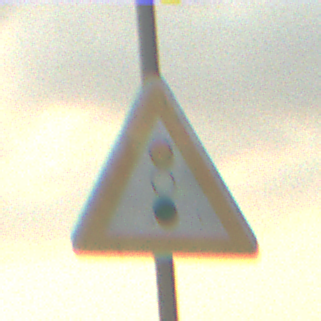
Verkehrszeichen: Lichtzeichenanlage
Umgebung: Outdoor, Suburban
Tageszeit: SunriseSunset
Wetter: PartlyCloudy
Licht: Natural
Jahreszeit: NotSpecified
Kontrast: MediumContrast